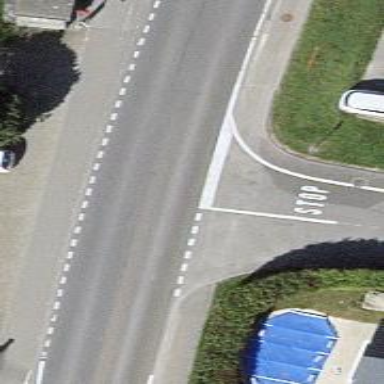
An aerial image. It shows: Road with stop sign.